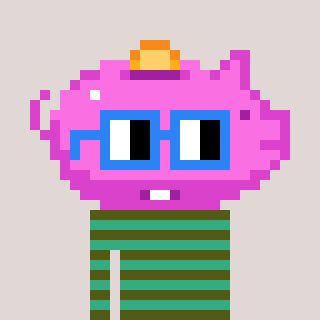
a pixel art character with square blue glasses, a piggybank-shaped head and a teal-colored body on a warm background